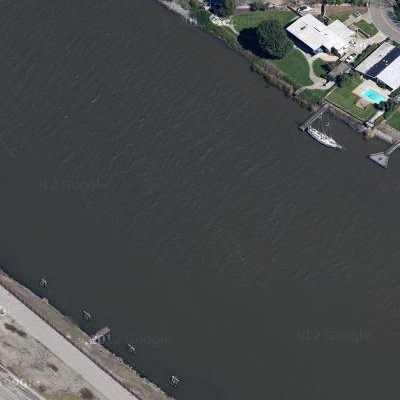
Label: dRiverLake